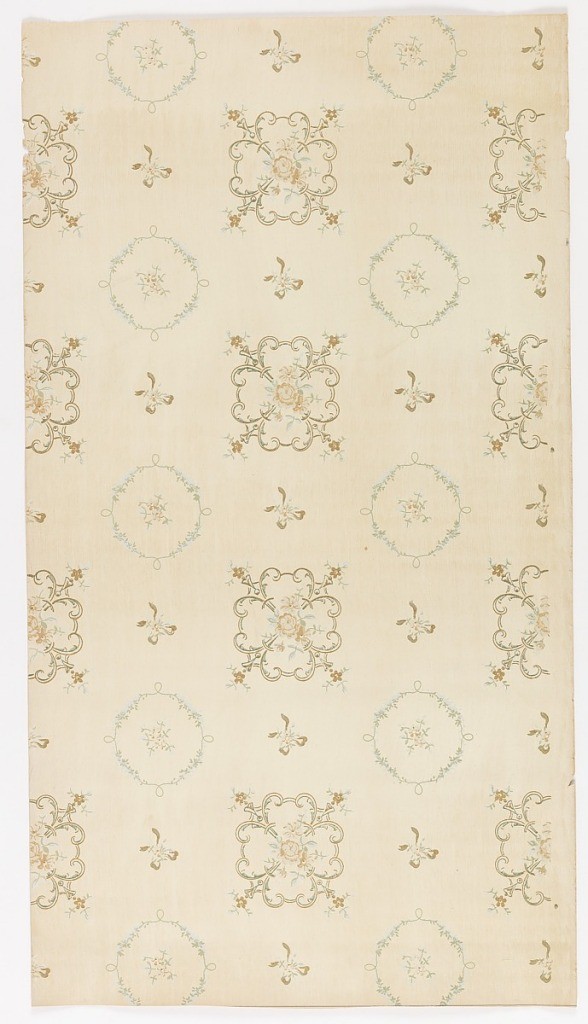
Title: Ceiling paper
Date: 1905–1915
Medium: Machine-printed paper, liquid mica
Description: A quatrefoil motif composed of scrolls and floral motifs, with a floral sprig center, alternates with a floral wreath, also having a floral sprig in center. Ribbon bow ties or knots each with a small floral sprig separate each of the two motifs. Printed on a tan or off-white ground.